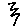
Label: zigzag